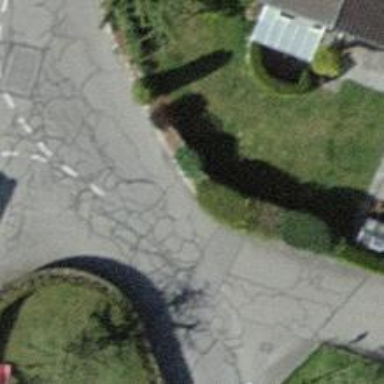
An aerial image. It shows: Smooth asphalt road in residential area.